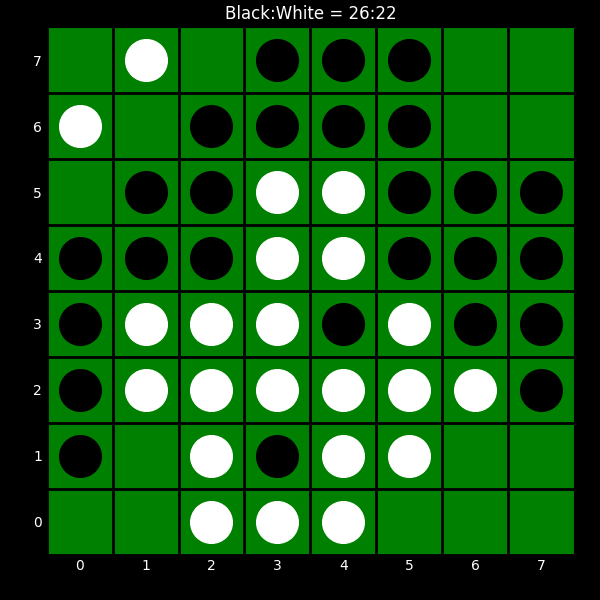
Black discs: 26
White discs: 22